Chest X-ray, AP view. Patient: 55 years old, sex M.
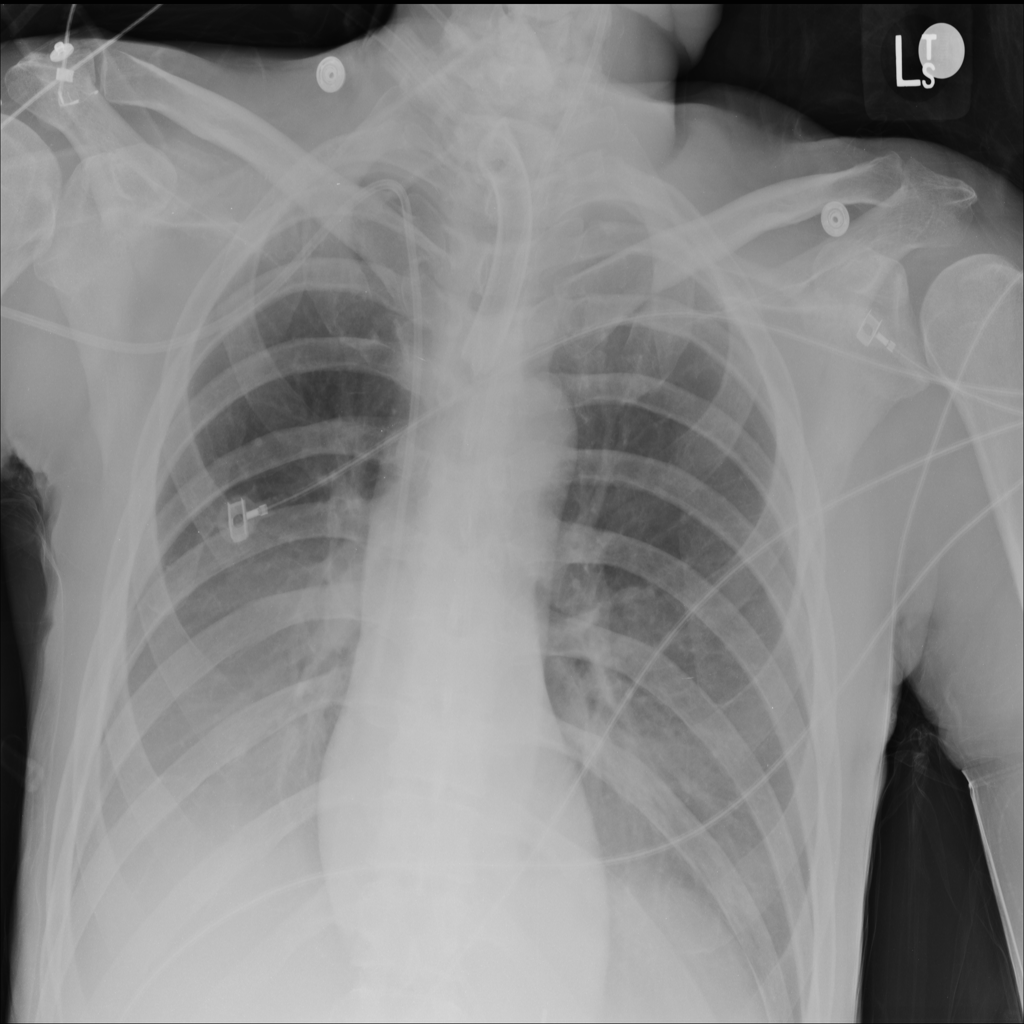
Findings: No Finding